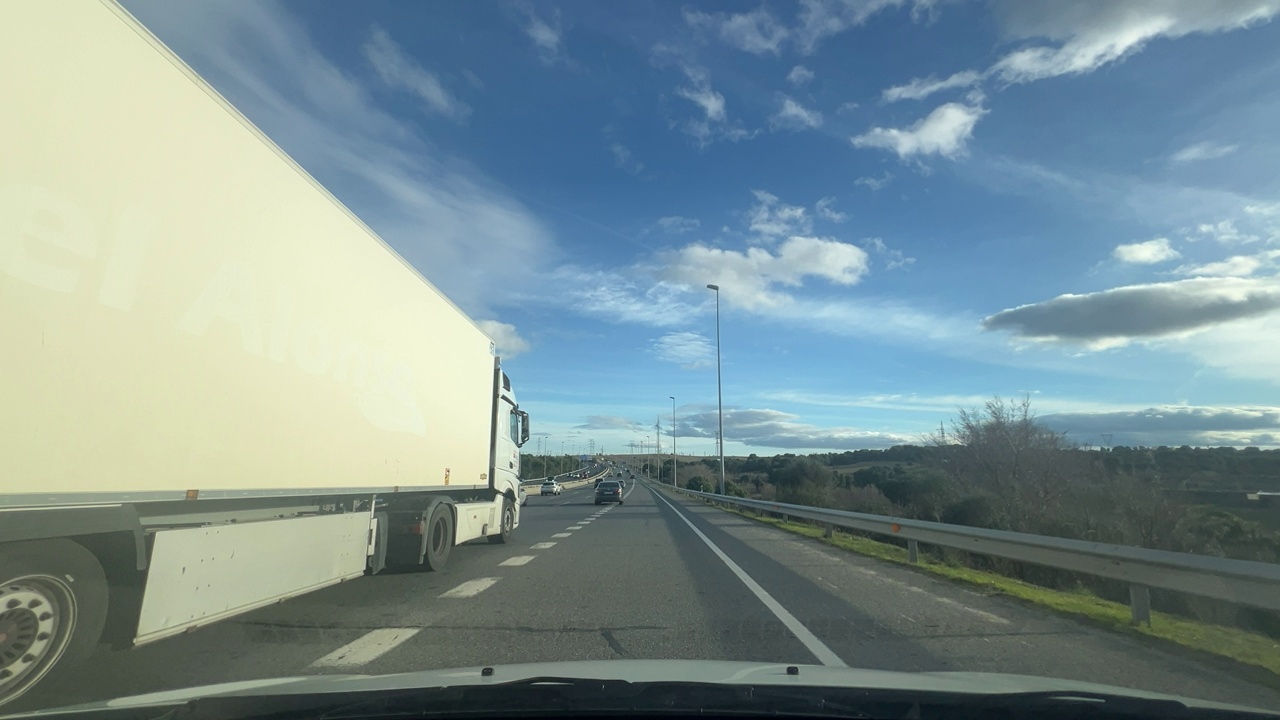
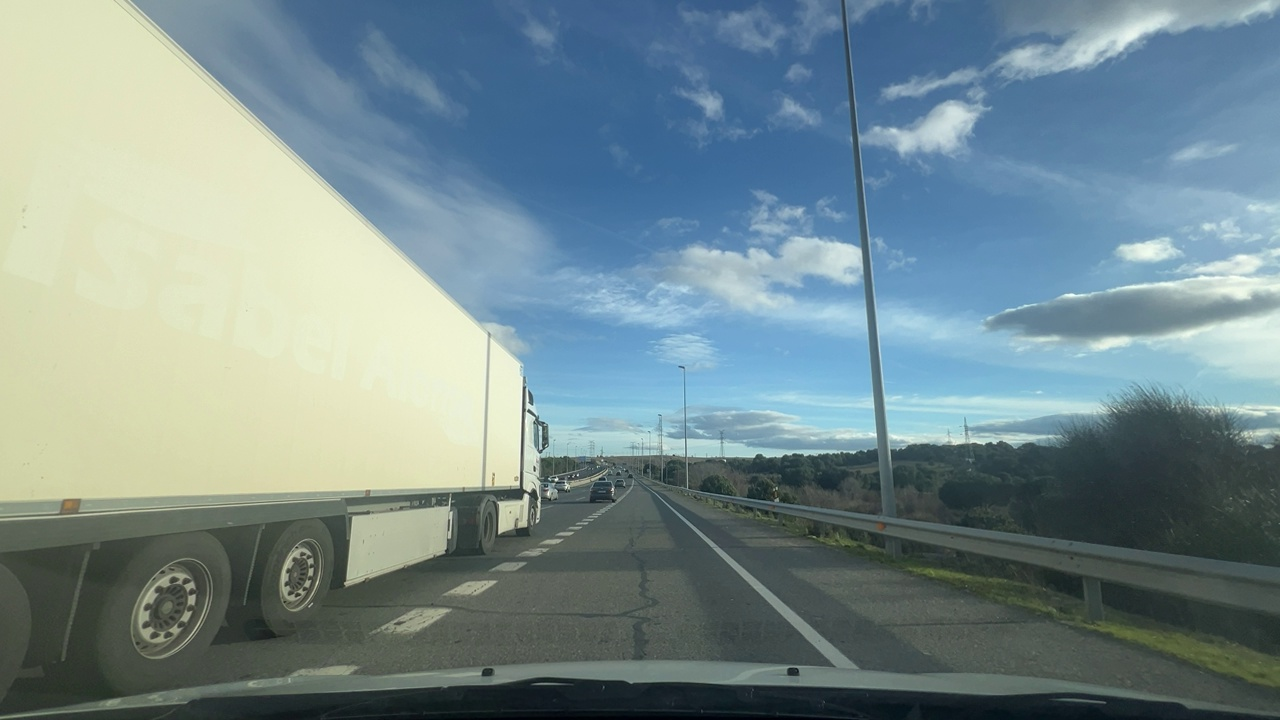
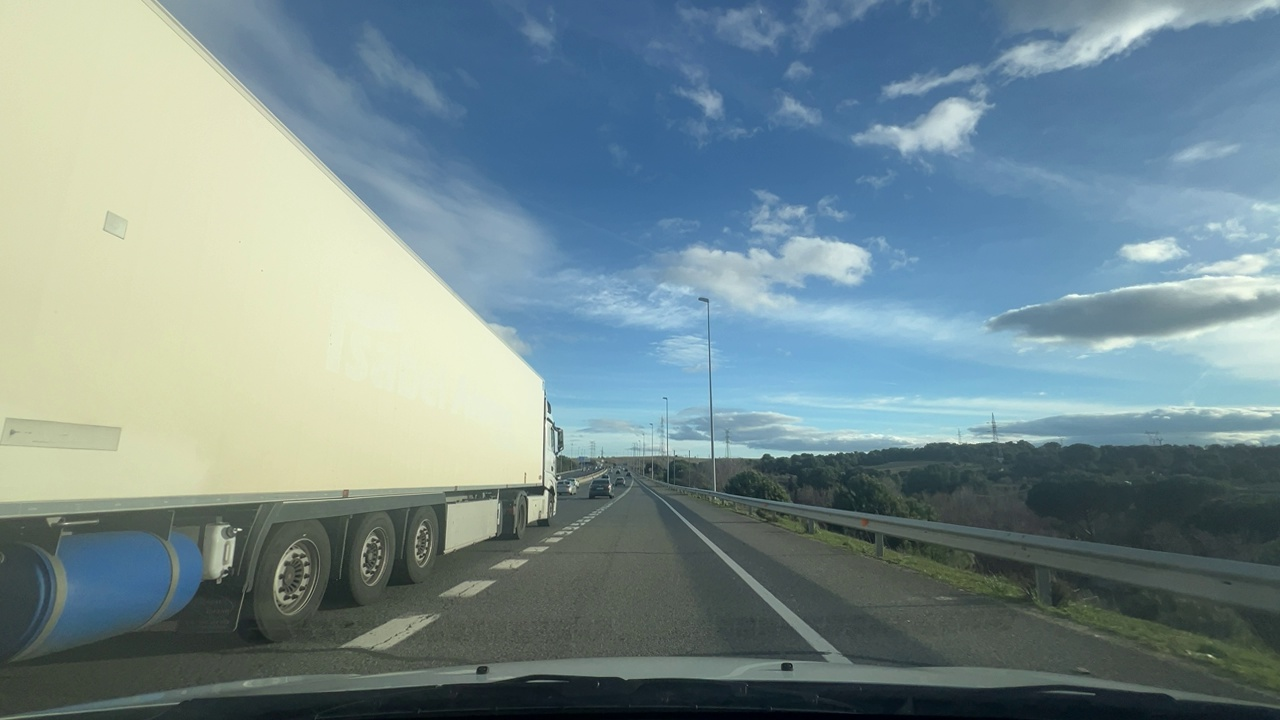
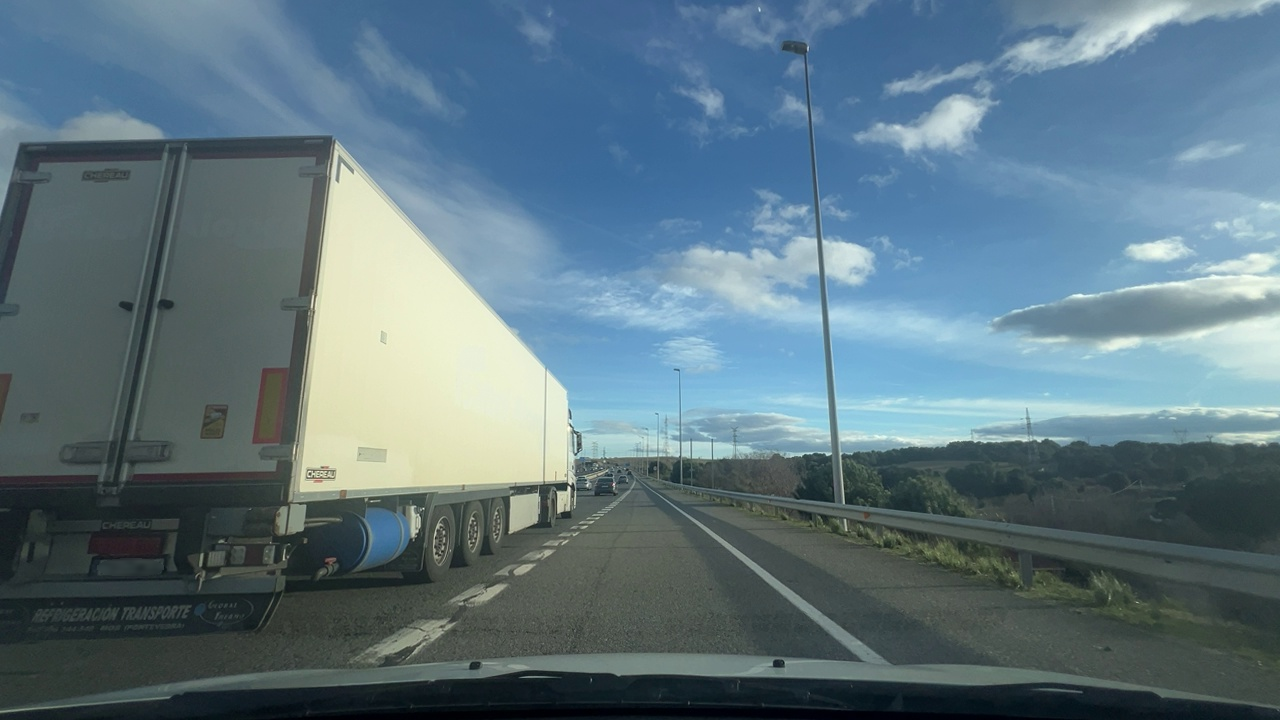
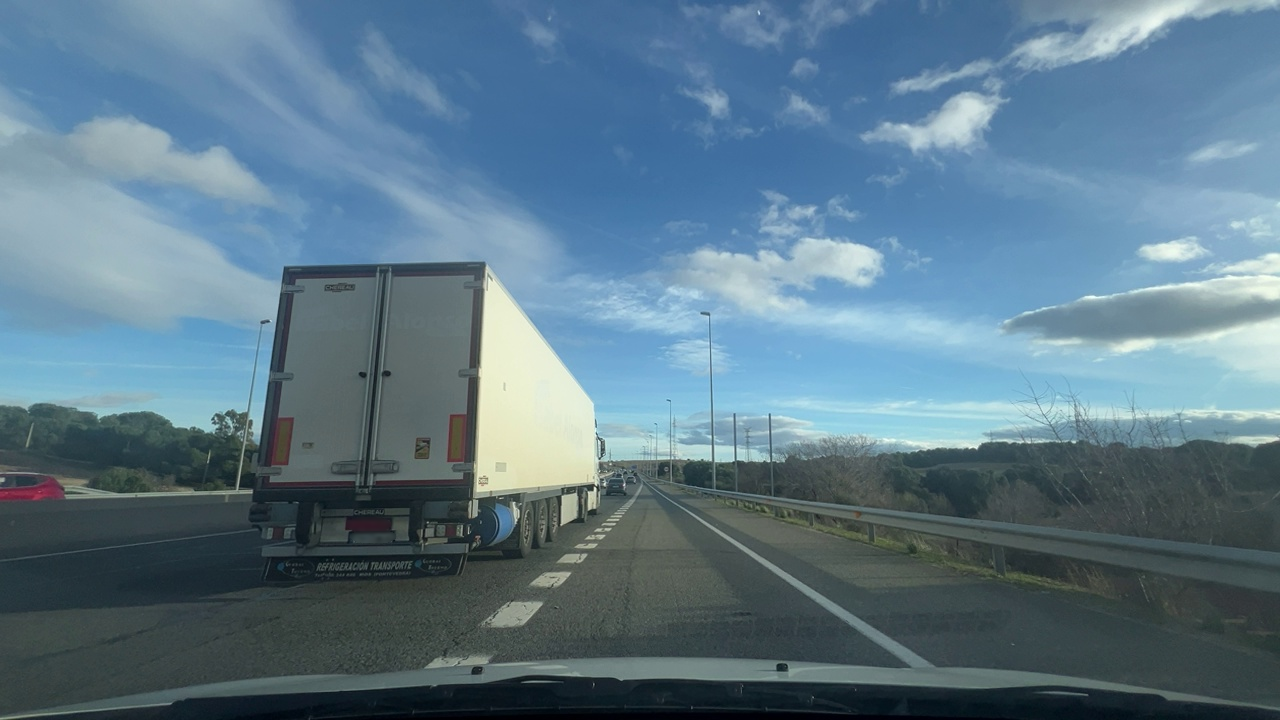
Situation: Merging lane
Question: Is the ego vehicle currently traveling within an acceleration or merge lane?
Answer: Yes
Reasoning: The lane ends with merge markings typical of an acceleration lane.

Situation: Merging lane
Question: Is there an adjacent acceleration lane merging into the ego lane?
Answer: No
Reasoning: The ego lane is merging into the left lane

Situation: Merging lane
Question: Do the outer lane markings of an adjacent lane converge into the ego lane?
Answer: No
Reasoning: The ego lane converts into the adjacent left lane